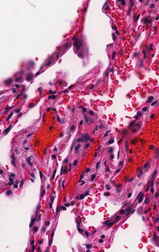
Tumor epithelial tissue: no
Tumor-associated stroma tissue: yes
Normal tissue: no